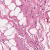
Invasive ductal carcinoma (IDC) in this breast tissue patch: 0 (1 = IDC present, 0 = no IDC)